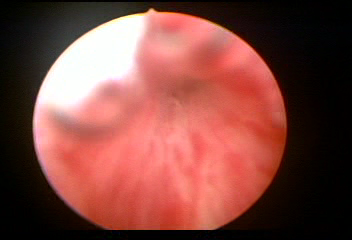
Modality: WLC
Class: Normal mucosa
Bladder cancer association: No